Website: walmart
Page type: cart
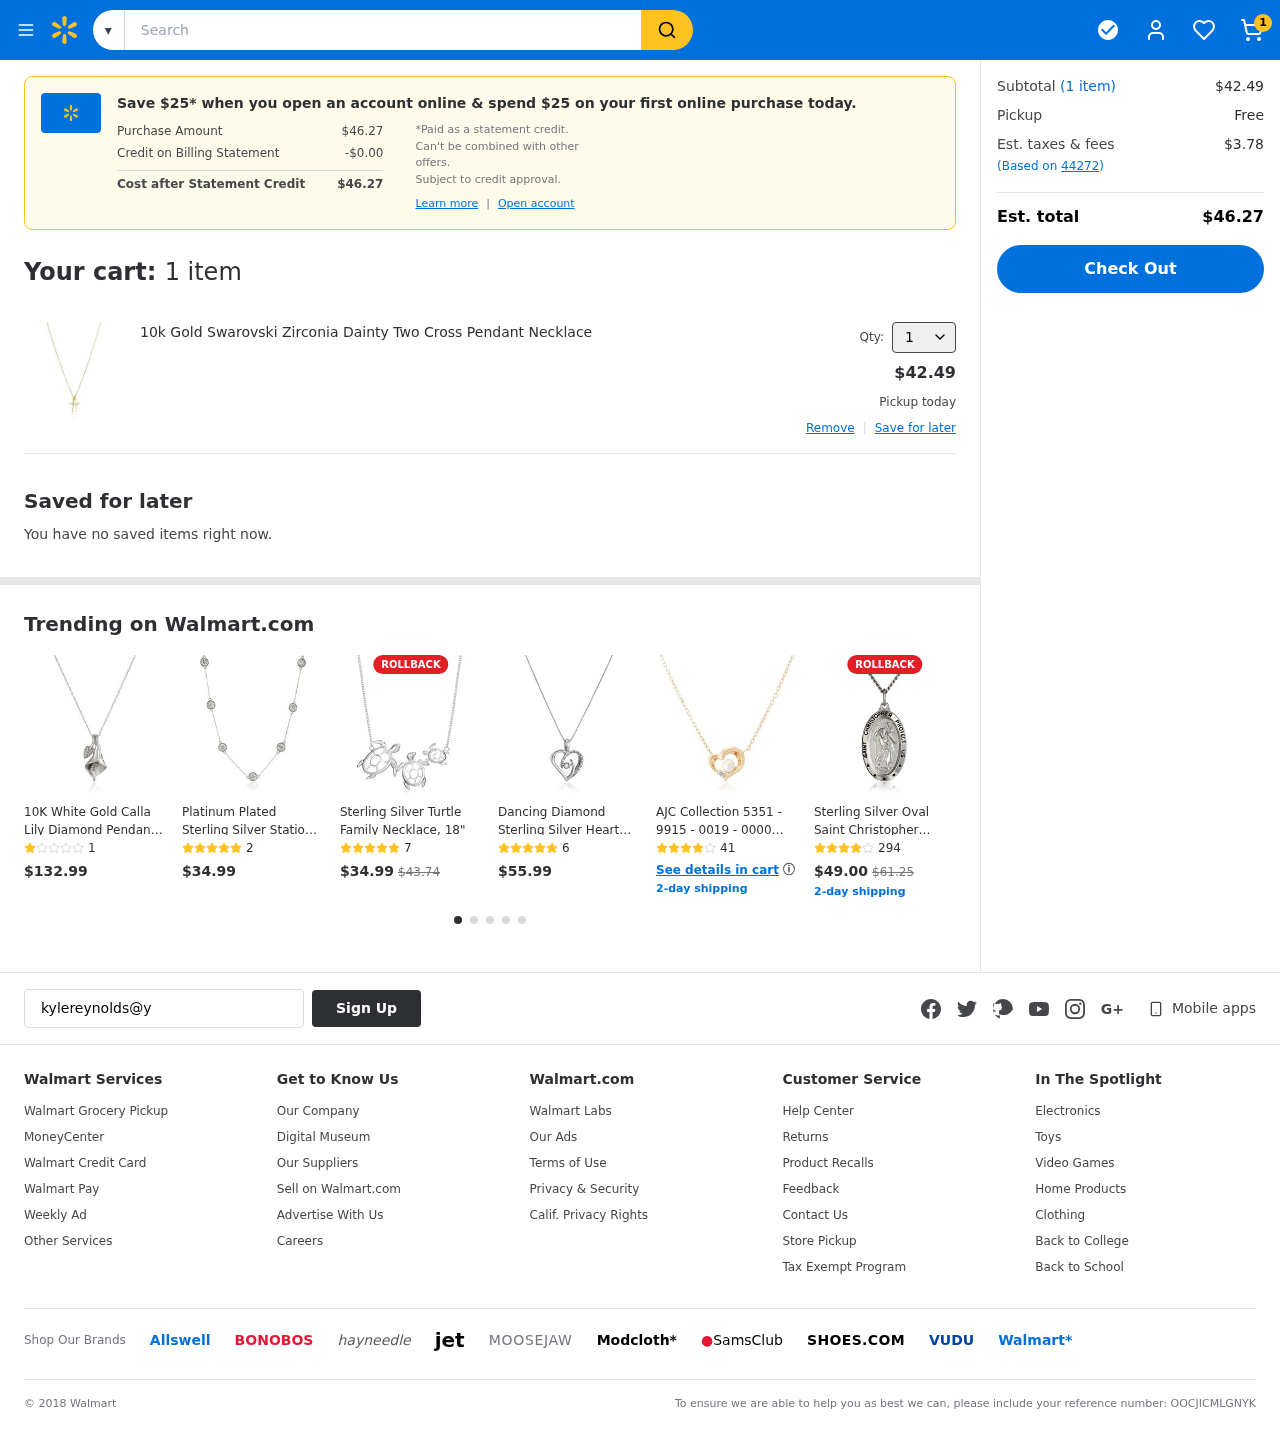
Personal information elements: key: PII_EMAIL
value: kylereynolds@yahoo.com
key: PII_POSTCODE
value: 44272
Product elements: key: PRODUCT1_NAME
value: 10k Gold Swarovski Zirconia Dainty Two Cross Pendant Necklace
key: PRODUCT1_PRICE
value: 42.49
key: PRODUCT1_QUANTITY
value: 1
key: PRODUCT2_NAME
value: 10K White Gold Calla Lily Diamond Pendant Necklace (1/10 cttw, I-J Color, I2-I3 Clarity), 18"
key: PRODUCT2_NUM_RATINGS
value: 1
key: PRODUCT2_PRICE
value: $132.99
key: PRODUCT3_NAME
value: Platinum Plated Sterling Silver Station Necklace set with Swarovski Zirconia (6mm), 18"
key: PRODUCT3_NUM_RATINGS
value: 2
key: PRODUCT3_PRICE
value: $34.99
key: PRODUCT4_NAME
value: Sterling Silver Turtle Family Necklace, 18"
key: PRODUCT4_NUM_RATINGS
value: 7
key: PRODUCT4_PRICE
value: $34.99
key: PRODUCT4_ORIGINAL_PRICE
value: $43.74
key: PRODUCT5_NAME
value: Dancing Diamond Sterling Silver Heart Pendant Necklace (1/10cttw, J-K Color, I2-I3 Clarity), 18"
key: PRODUCT5_NUM_RATINGS
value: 6
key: PRODUCT5_PRICE
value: $55.99
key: PRODUCT6_NAME
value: AJC Collection 5351 - 9915 - 0019 - 0000 Pearl K10 Yellow Gold Heart Motif Necklace
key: PRODUCT6_NUM_RATINGS
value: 41
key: PRODUCT7_NAME
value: Sterling Silver Oval Saint Christopher Medal Necklace with Rhodium Plated Stainless Steel Chain, 20"
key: PRODUCT7_NUM_RATINGS
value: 294
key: PRODUCT7_PRICE
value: $49.00
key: PRODUCT7_ORIGINAL_PRICE
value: $61.25
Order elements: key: ORDER_NUM_ITEMS
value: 1
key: ORDER_TOTAL
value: $46.27
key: ORDER_NUM_ITEMS
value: (1 item)
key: ORDER_NUM_ITEMS
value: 1 item
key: ORDER_SUBTOTAL
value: $42.49
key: ORDER_TAX
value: $3.78
Search elements: key: HEADER_SEARCH
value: Search